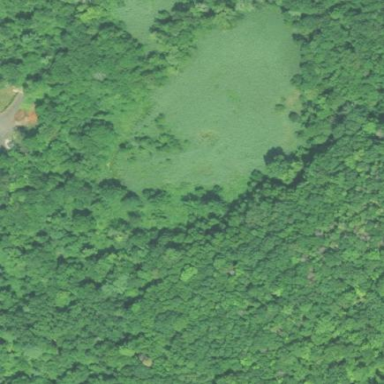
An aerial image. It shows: Pond with natural water.